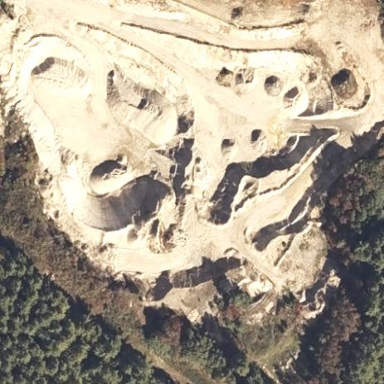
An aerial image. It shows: Industrial area used as quarry.